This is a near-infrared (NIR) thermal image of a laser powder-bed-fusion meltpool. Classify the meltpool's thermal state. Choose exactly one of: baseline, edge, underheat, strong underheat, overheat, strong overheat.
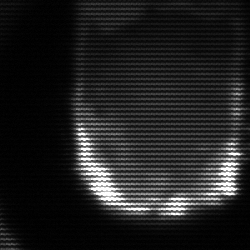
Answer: baseline